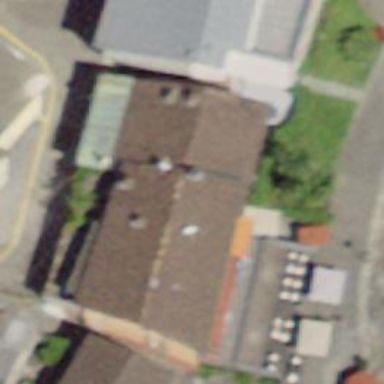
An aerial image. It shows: Restaurant.